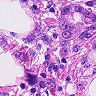
Metastatic tissue present: yes